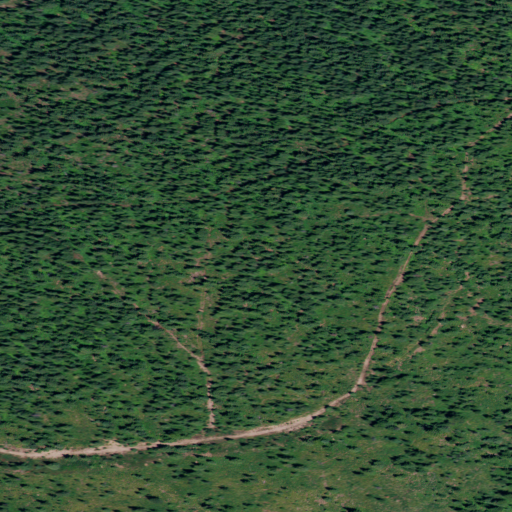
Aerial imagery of mountain in Idaho named Green Mountain containing shrub and evergreen forest